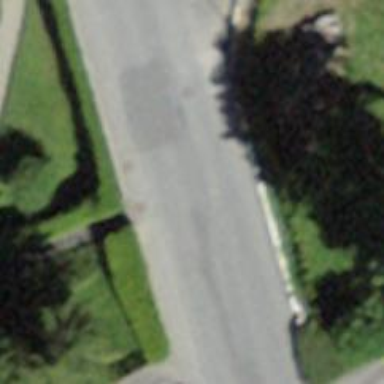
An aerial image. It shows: Set of steps on the road.